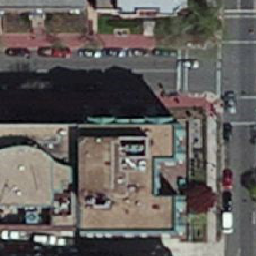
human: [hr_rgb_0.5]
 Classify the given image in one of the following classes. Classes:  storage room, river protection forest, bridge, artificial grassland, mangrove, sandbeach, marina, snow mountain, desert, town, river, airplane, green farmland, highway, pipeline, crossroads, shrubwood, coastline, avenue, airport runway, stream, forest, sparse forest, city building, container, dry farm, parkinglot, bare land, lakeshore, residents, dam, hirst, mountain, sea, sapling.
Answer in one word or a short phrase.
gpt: city building